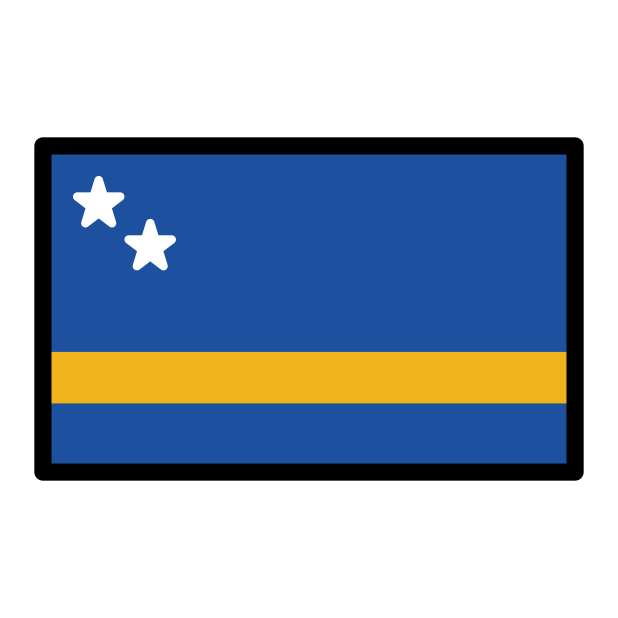
flag: Curaçao